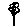
Label: flower